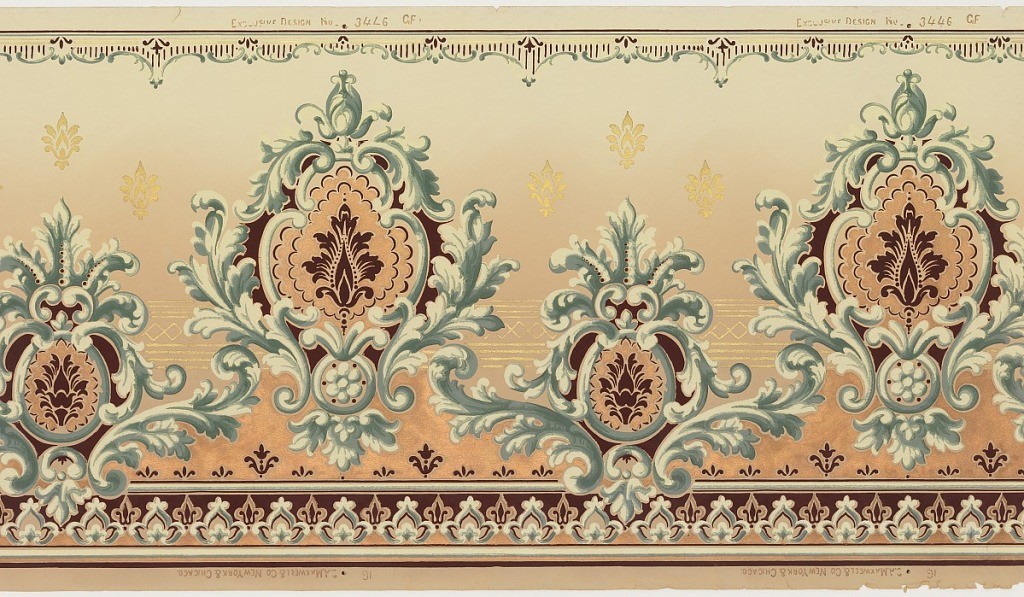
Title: Frieze
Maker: S.A. Maxwell & Co.
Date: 1905–1915
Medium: Machine-printed paper
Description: Alternating large and small acanthus medallions with floral motif centered in each. Metallic gold floral motifs in upper background and metallic gold stripes across middle ground. Metallic copper fill in medallions and appearing on lower portion. Background shades from green at top to tan towards bottom.